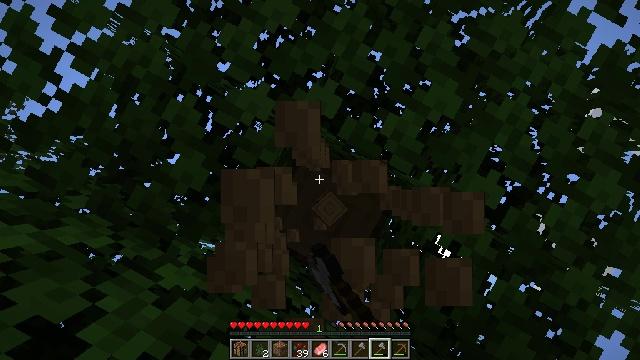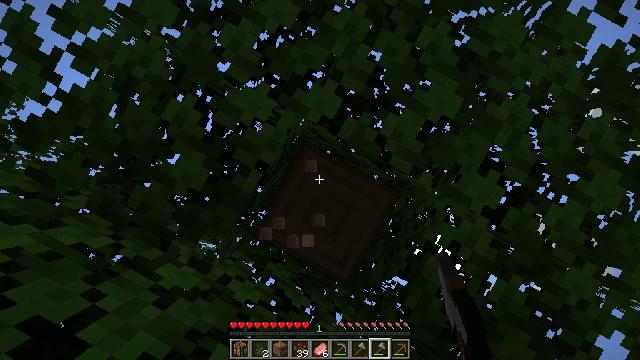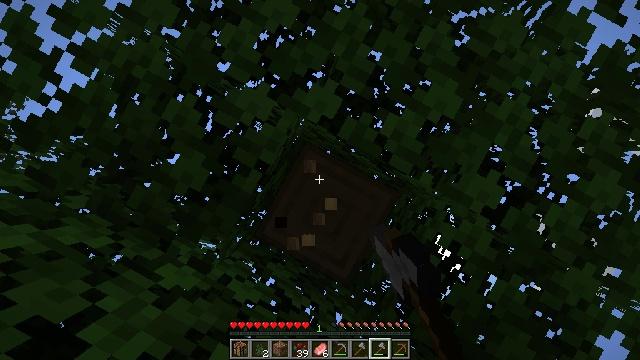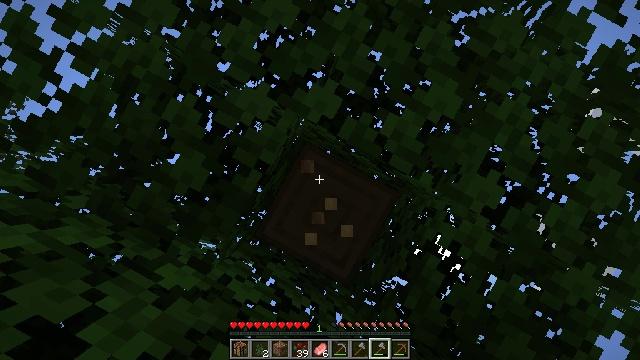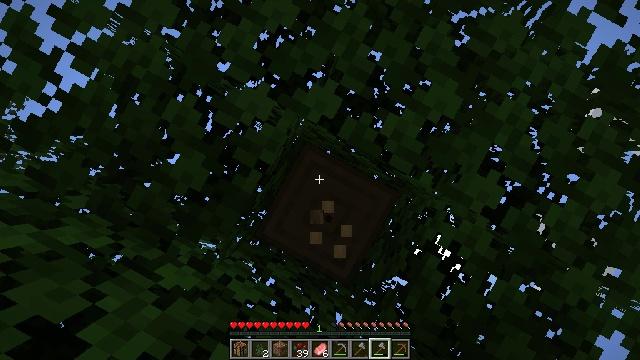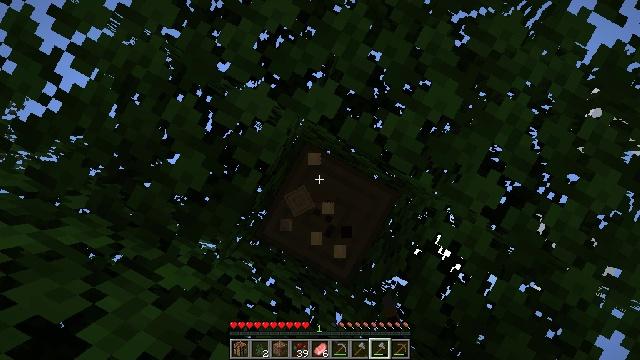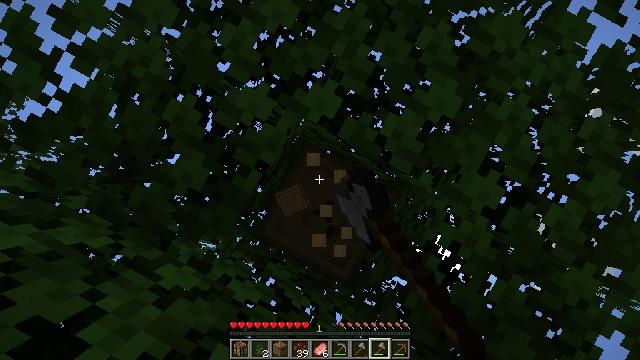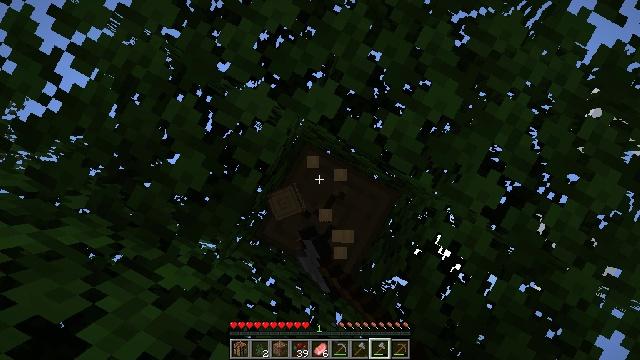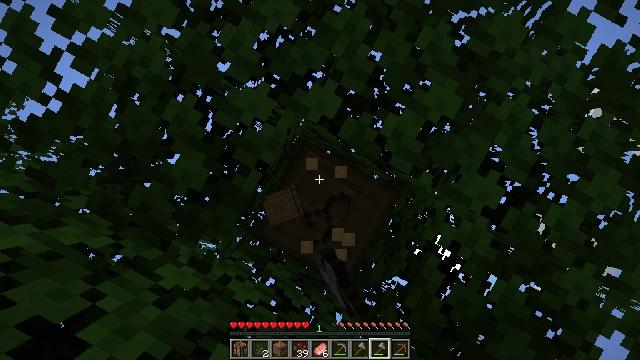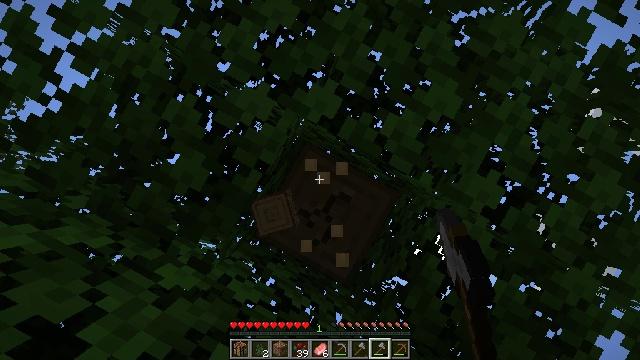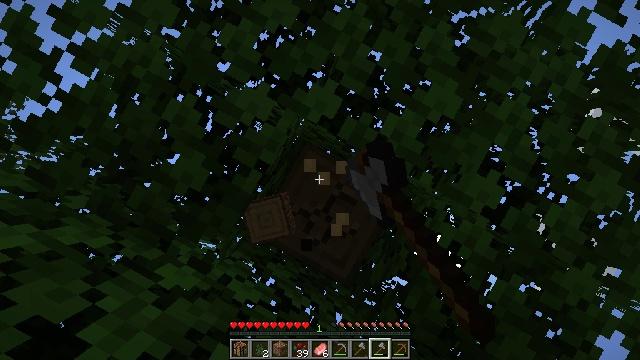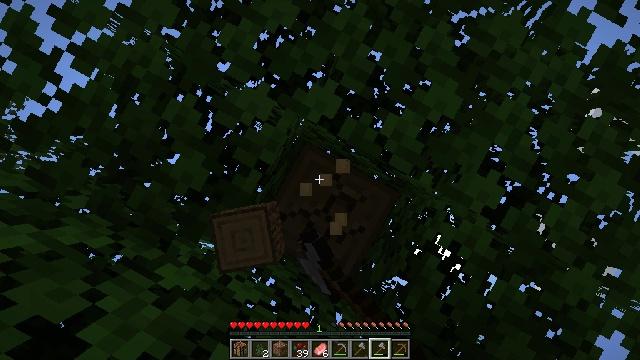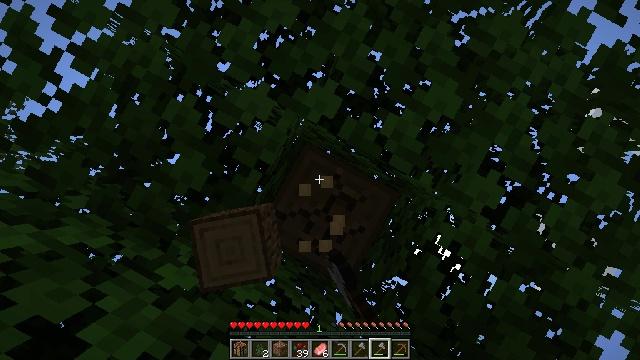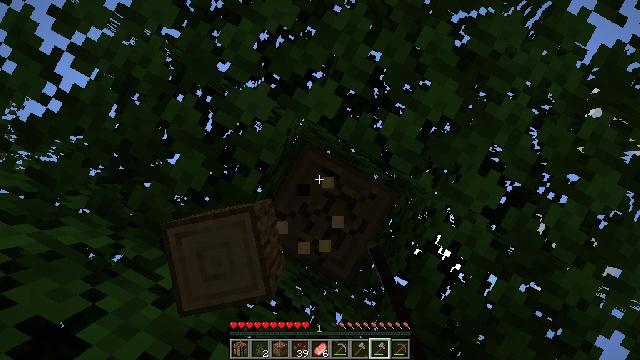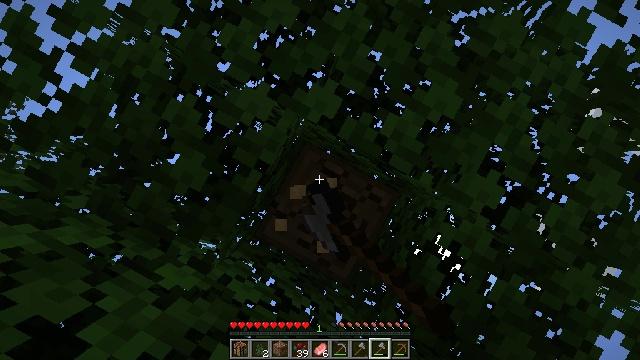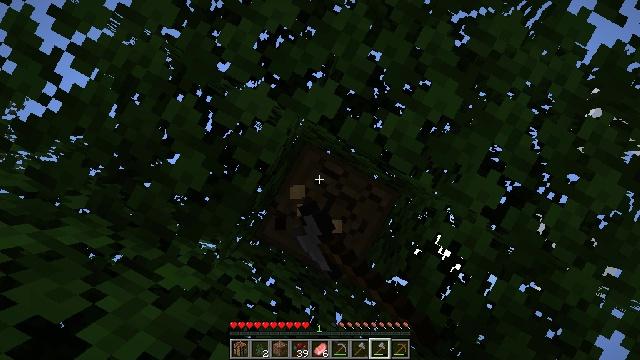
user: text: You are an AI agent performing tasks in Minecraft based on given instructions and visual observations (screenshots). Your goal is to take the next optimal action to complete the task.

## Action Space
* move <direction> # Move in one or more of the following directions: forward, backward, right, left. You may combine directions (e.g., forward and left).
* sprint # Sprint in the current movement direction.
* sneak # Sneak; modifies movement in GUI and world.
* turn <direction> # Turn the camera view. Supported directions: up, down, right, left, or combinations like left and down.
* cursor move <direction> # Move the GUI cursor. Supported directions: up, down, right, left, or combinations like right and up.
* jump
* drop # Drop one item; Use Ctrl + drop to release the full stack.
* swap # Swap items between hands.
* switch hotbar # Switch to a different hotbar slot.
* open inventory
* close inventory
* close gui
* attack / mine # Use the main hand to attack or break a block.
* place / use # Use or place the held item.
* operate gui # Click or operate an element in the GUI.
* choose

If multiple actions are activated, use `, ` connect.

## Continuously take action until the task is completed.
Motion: motion action
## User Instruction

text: Chop down the stripped oak log.
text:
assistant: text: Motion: attack / mine and use / place
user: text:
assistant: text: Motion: attack / mine and use / place
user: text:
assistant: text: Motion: attack / mine and use / place
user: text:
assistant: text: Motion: attack / mine and use / place
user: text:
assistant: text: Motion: attack / mine and use / place
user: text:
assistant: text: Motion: attack / mine and use / place
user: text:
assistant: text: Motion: attack / mine and use / place
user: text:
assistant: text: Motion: attack / mine and use / place
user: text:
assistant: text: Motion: attack / mine and use / place
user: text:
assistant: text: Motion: attack / mine and use / place
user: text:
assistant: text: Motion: attack / mine and use / place
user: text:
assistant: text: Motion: attack / mine and use / place
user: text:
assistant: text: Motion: attack / mine and use / place
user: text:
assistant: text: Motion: attack / mine and use / place
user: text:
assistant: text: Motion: attack / mine and use / place
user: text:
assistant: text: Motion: attack / mine and use / place
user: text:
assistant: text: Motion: attack / mine and use / place
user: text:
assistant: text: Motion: attack / mine and use / place
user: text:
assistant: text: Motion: attack / mine and use / place
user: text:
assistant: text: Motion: attack / mine and use / place
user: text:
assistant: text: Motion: attack / mine and use / place
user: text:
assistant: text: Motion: attack / mine